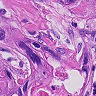
Metastatic tissue present: yes